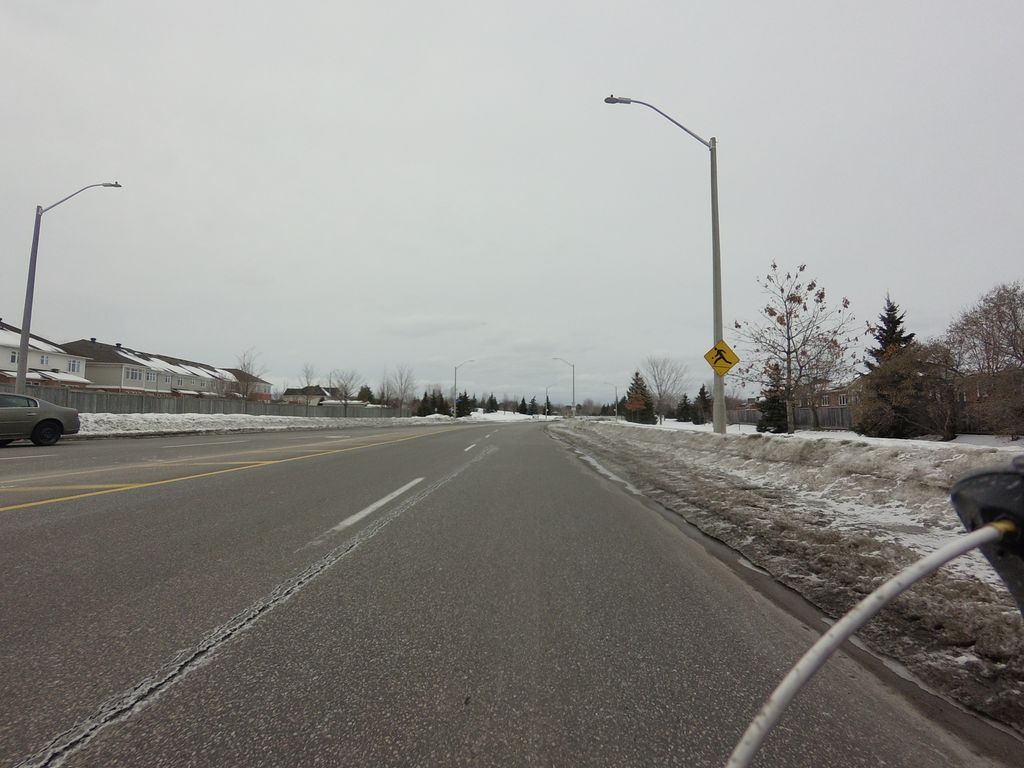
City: ottawa-gatineau